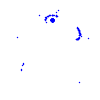
Particle: kaon